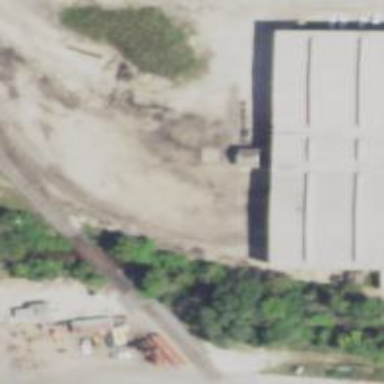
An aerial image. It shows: Abandoned railway yard is depicted.